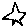
Label: star